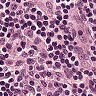
Metastatic tissue present: no